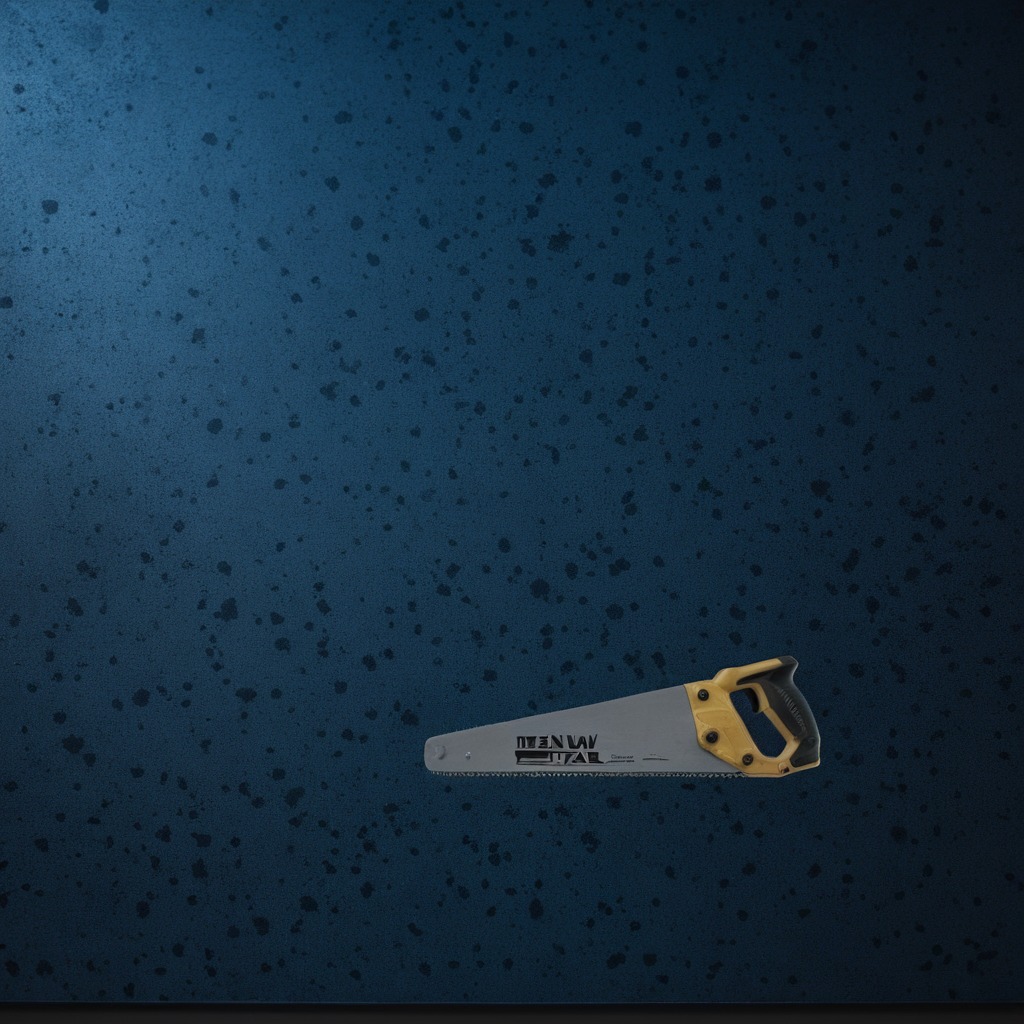
A metal saw is lying on a granite tabletop inside a workshop at night.